Question: I'm developing audio plug-ins for both Windows and Mac (VST and AU), and I've run into a problem that only occurs when opening the plug-in in a 64-bit host DAW (in my case Reaper) in OSX 10.8.
The plug-in is a universal binary build and works fine in 32-bit hosts, but opening it in Reaper 64-bit causes it to crash on random new/delete instructions that allocate filter objects. I tried building it as a 64-bit plug-in just to test, but the same thing happened.
What could cause this to happen?
Edit: Here is a screen capture of the crash report:

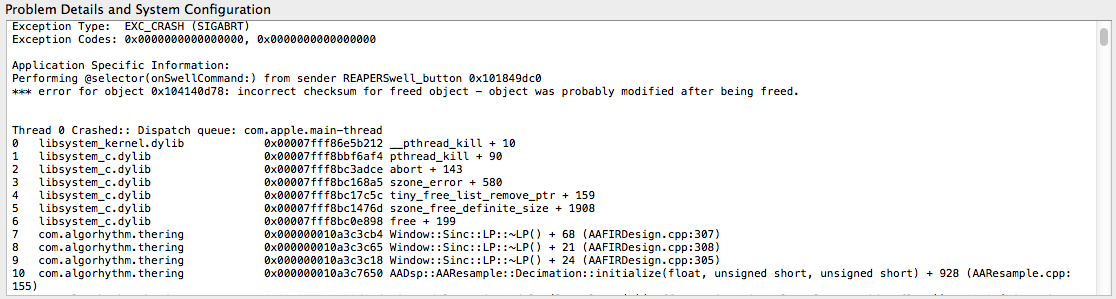
Answer: I found the issue causing the random memory error when using a 64-bit host. There was a memset function that referenced the size of the pointer, declared as float, to clear it's contents. Of course on a 64-bit host the pointer size is 64 bits and so the memset function corrupted the heap, leading to the fickle memory errors.
This was the memset function:
'''
float *z;
//...
memset(z, 0, sizeof(z)*size);
'''
The intention was that should z eventually declared a double, it would be automatic in this function to adjust the block of memory allocated. I overlooked what would happen in a 64-bit context.